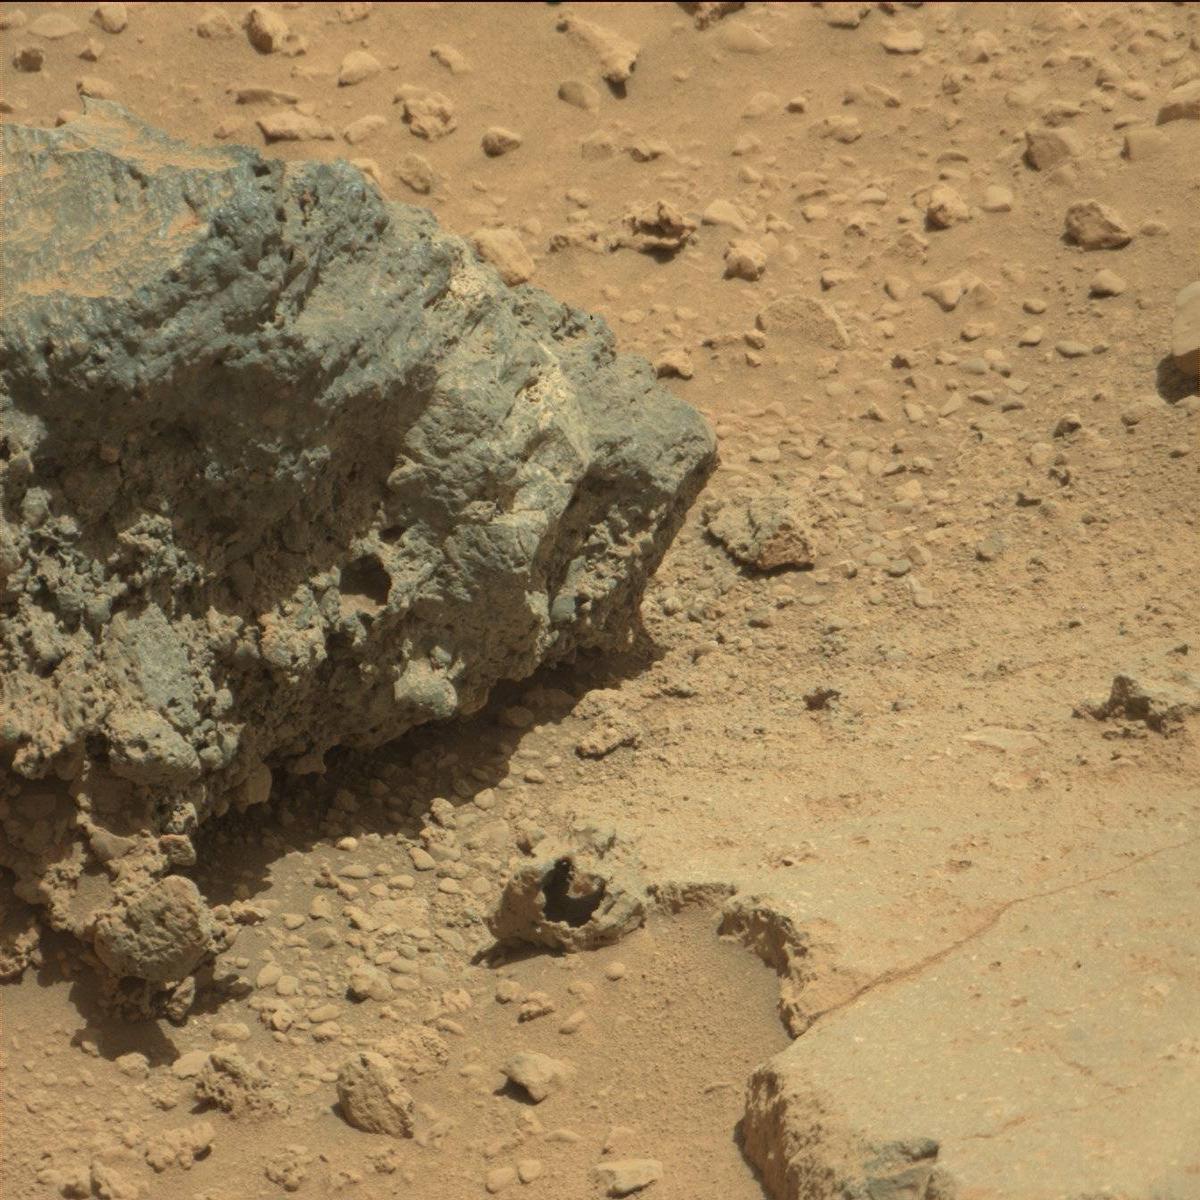
Terrain classes present: Bedrock, Rock, Sand / Soil